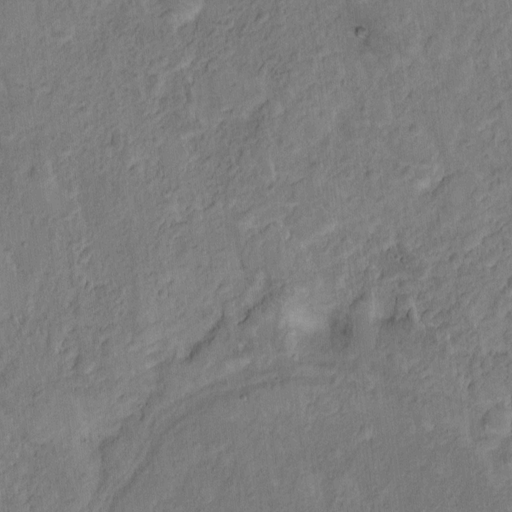
Classes present: Background